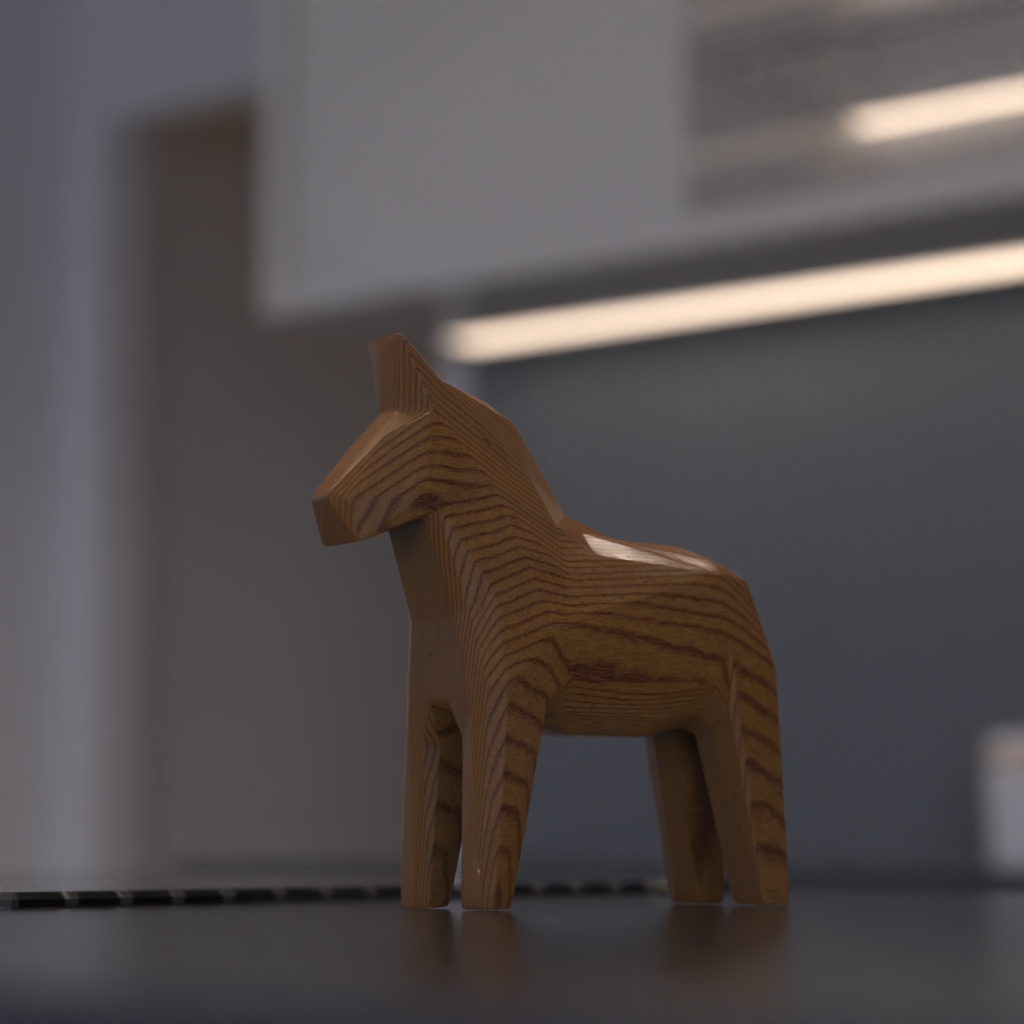
A high quality rendering of a dalahest_oak dalecarlian horse figurine made of varnished dark oak standing on a dark kitchen counter in an dark kitchen counter,medium shot low angle left front side, 100 mm, f 4